Field crop: maize
Growth stage: 2
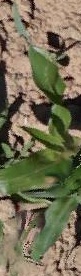
Species: maize